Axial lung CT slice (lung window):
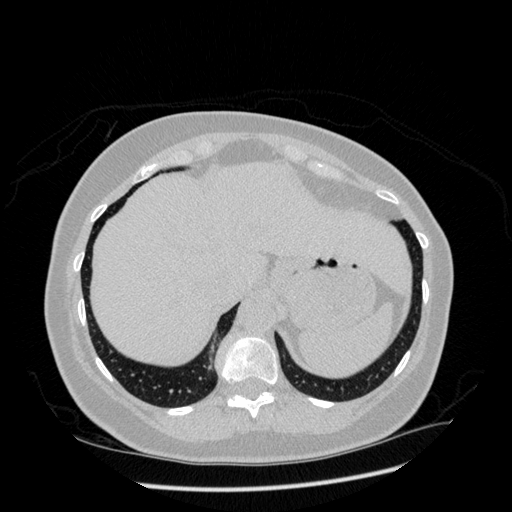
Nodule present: no